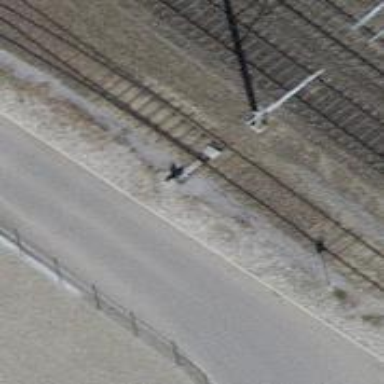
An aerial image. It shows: Railway switch.